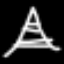
Label: The Eiffel Tower